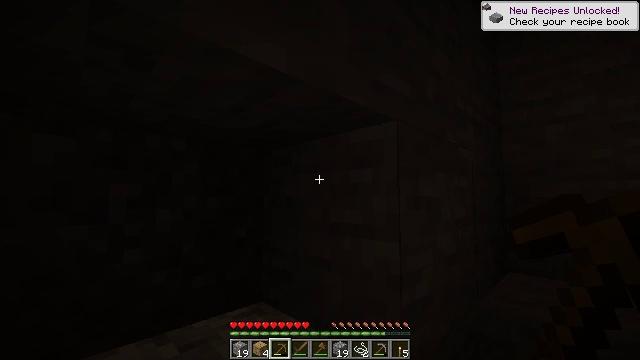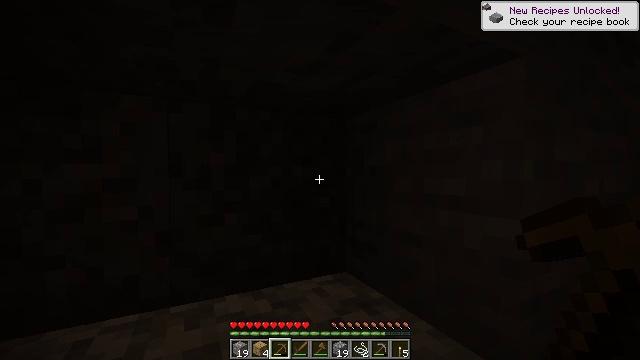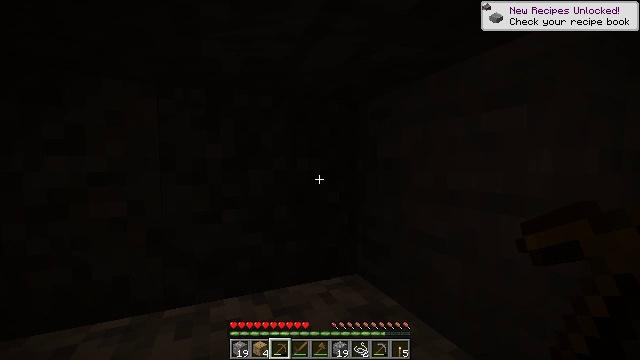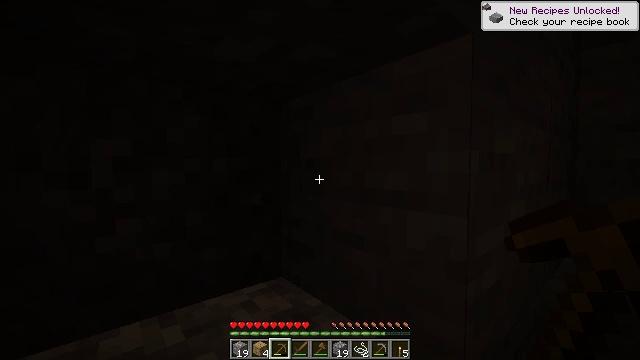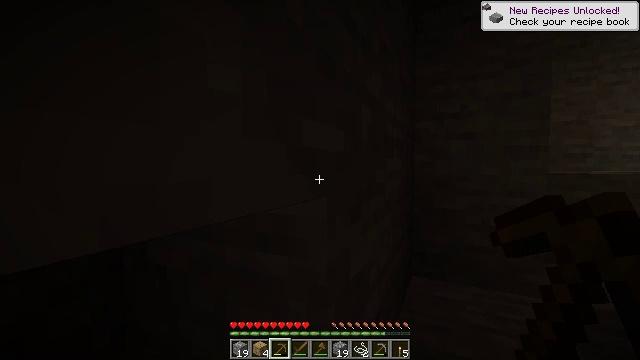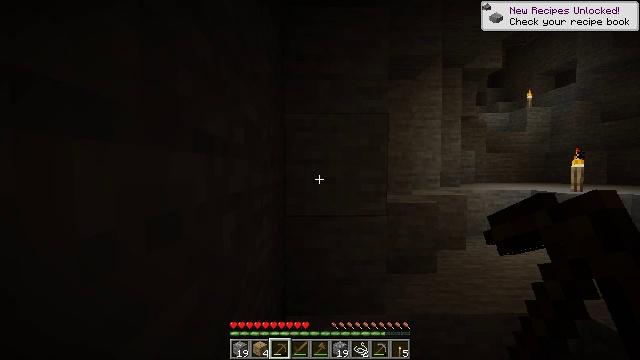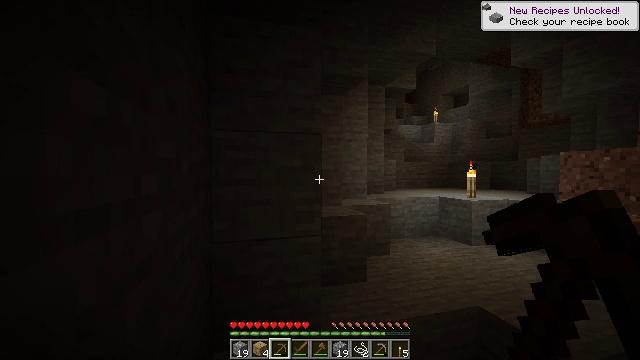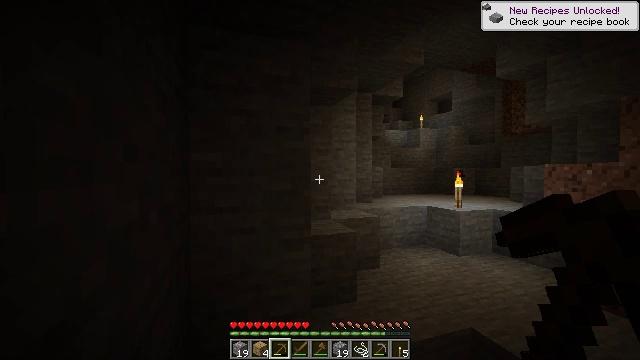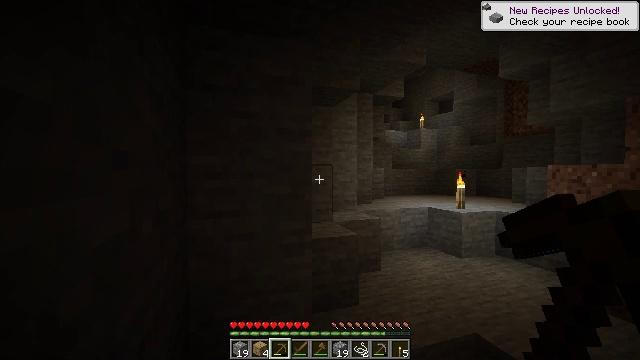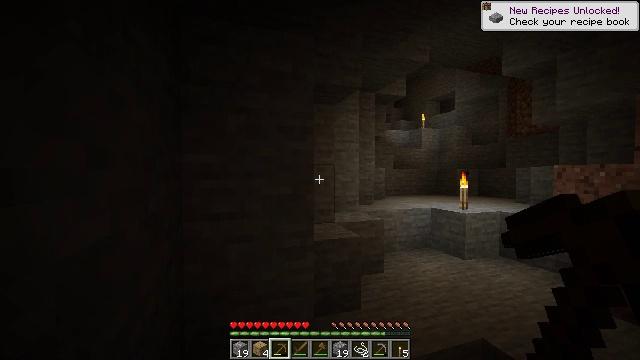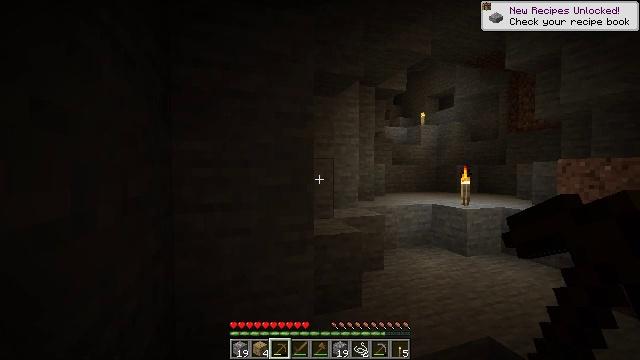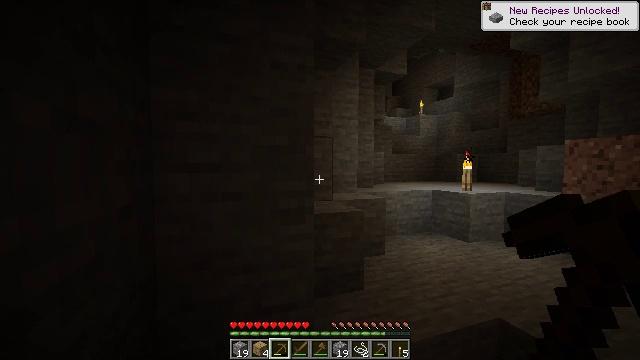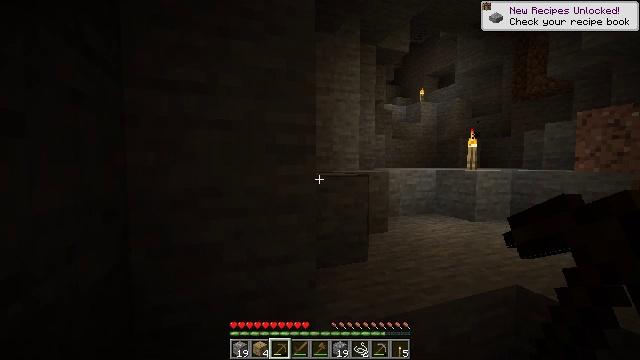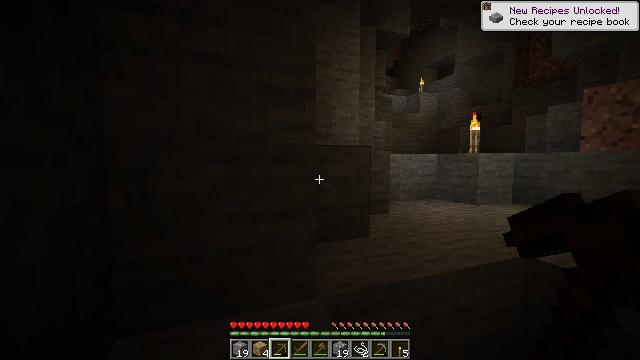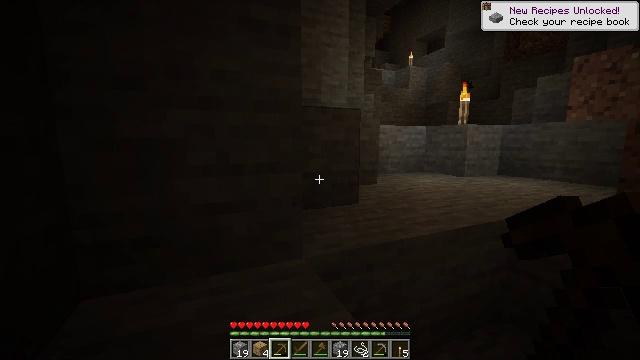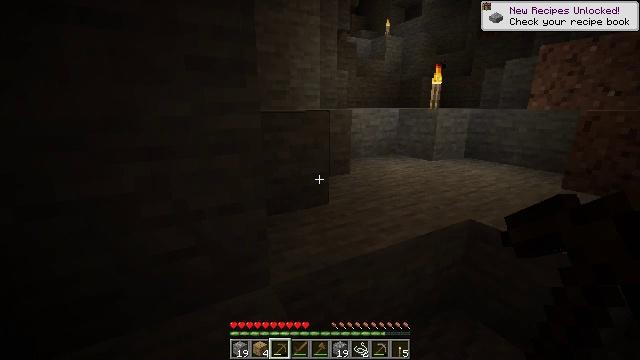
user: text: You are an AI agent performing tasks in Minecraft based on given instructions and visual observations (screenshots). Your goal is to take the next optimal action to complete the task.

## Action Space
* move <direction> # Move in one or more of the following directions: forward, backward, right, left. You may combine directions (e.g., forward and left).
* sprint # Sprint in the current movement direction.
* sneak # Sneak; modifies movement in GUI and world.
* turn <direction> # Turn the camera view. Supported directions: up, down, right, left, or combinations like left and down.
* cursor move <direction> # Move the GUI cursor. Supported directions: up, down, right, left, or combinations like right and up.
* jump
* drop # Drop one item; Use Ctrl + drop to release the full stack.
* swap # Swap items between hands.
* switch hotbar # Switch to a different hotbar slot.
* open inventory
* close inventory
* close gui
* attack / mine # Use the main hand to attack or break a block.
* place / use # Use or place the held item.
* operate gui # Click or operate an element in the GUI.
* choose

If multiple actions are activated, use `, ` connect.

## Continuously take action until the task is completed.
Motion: motion action
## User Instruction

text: Retrieve the torch.
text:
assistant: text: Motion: move forward, turn left and down, jump
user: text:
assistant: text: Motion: move forward, turn left and down, jump
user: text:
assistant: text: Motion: move forward, turn right, jump
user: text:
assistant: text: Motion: move forward, turn right, jump
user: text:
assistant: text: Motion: move forward, turn right, jump
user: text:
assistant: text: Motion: move forward, turn right, jump
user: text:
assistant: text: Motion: move forward, turn right, jump
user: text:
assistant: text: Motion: move forward, jump
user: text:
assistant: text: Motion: move forward, jump
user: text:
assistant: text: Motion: move forward, jump
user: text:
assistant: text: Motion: move forward, jump
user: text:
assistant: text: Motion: move forward, jump
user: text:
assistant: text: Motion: move forward, jump
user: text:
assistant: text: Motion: move forward, turn right and down, jump
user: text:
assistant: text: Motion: move forward, turn right and down, jump
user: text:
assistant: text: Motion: move forward, turn right and down, jump
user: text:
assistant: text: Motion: move forward, turn right and up, jump
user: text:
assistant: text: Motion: move forward, turn right, jump
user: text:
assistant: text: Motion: move forward, turn right and down, jump
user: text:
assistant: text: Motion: move forward, turn right and down, jump
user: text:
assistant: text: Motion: move forward, turn down, jump
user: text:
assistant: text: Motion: move forward, turn down, jump
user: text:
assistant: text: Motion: move forward, turn down, jump
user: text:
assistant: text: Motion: move forward, turn down, jump
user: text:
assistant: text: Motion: move forward, turn down, jump
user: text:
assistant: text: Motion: move forward, jump
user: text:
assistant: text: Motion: move forward, jump
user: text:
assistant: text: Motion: move forward, jump
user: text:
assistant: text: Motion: move forward, turn left and up, jump
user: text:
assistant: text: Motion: move forward, turn left and up, jump